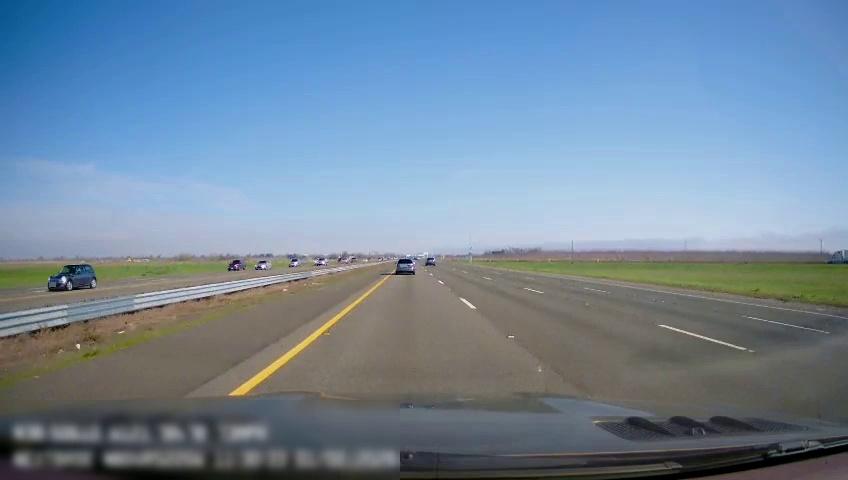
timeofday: Day
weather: Sunny
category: Drivable Space
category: Drivable Space
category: Vehicles | SUV
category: Vehicles | SUV
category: Vehicles | Car
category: Vehicles | SUV
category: Vehicles | SUV
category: Vehicles | SUV
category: Vehicles | SUV
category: Lanes | Current Lane
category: Lanes | Current Lane
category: Lanes | Alternate Lane
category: Lanes | Alternate Lane
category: Lanes | Alternate Lane
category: Lanes | Opposite Lane